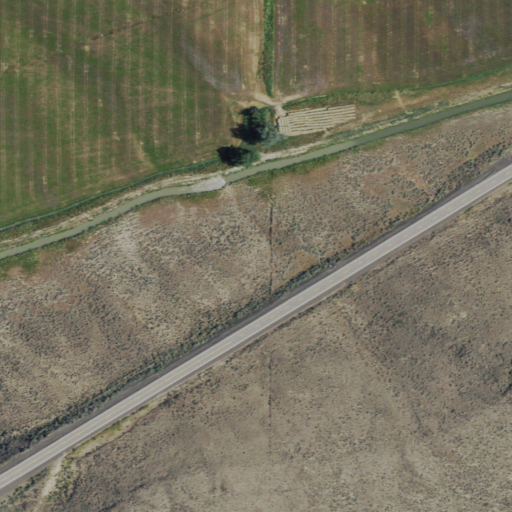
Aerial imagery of slope(s) in Oregon named Jack Creek Hill containing shrub, cultivated crops, medium intensity development, herbaceous wetlands, low intensity development, open development, high intensity development, and woody wetlands